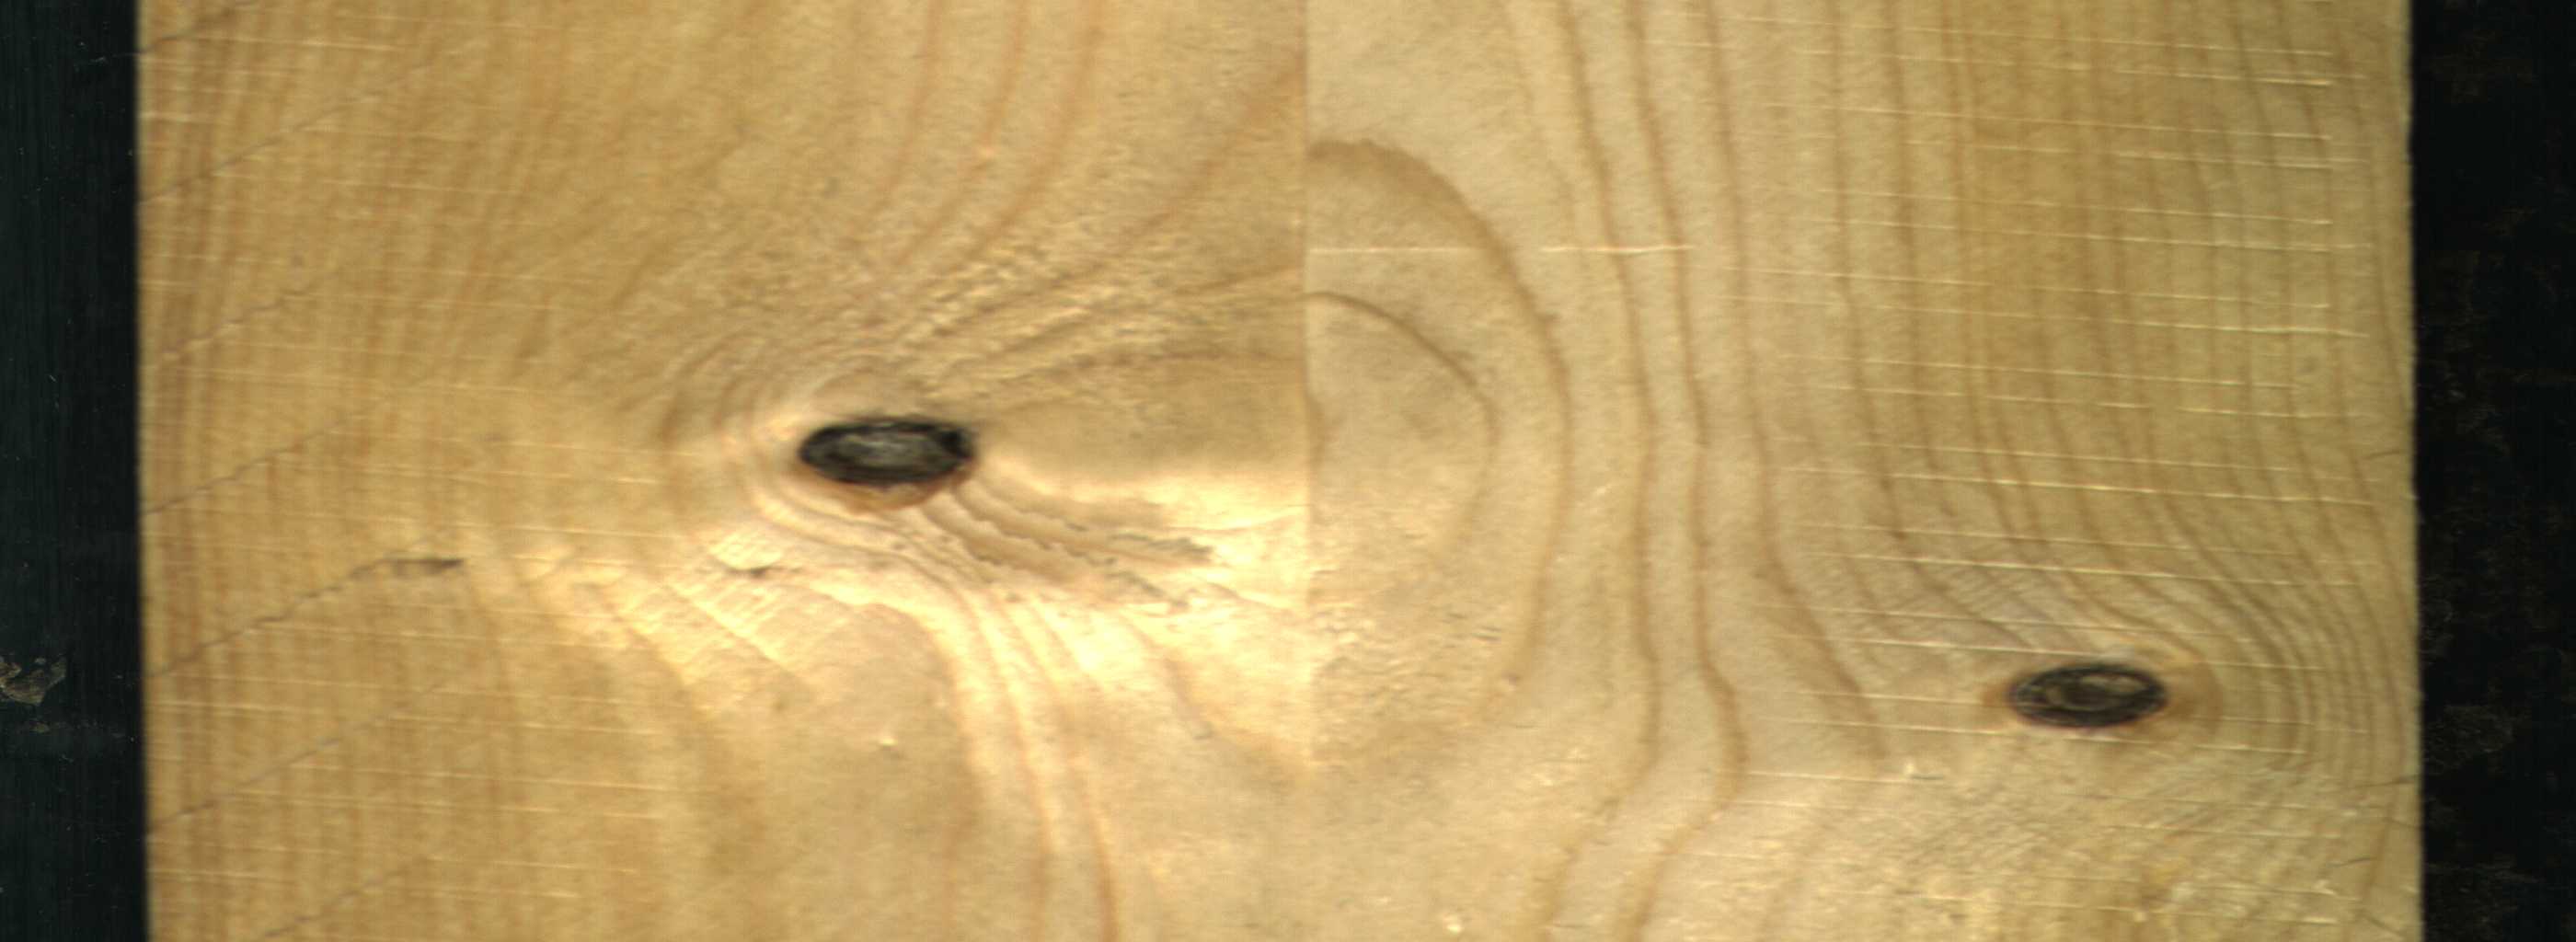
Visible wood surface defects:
Dead_Knot
Dead_Knot